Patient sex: F
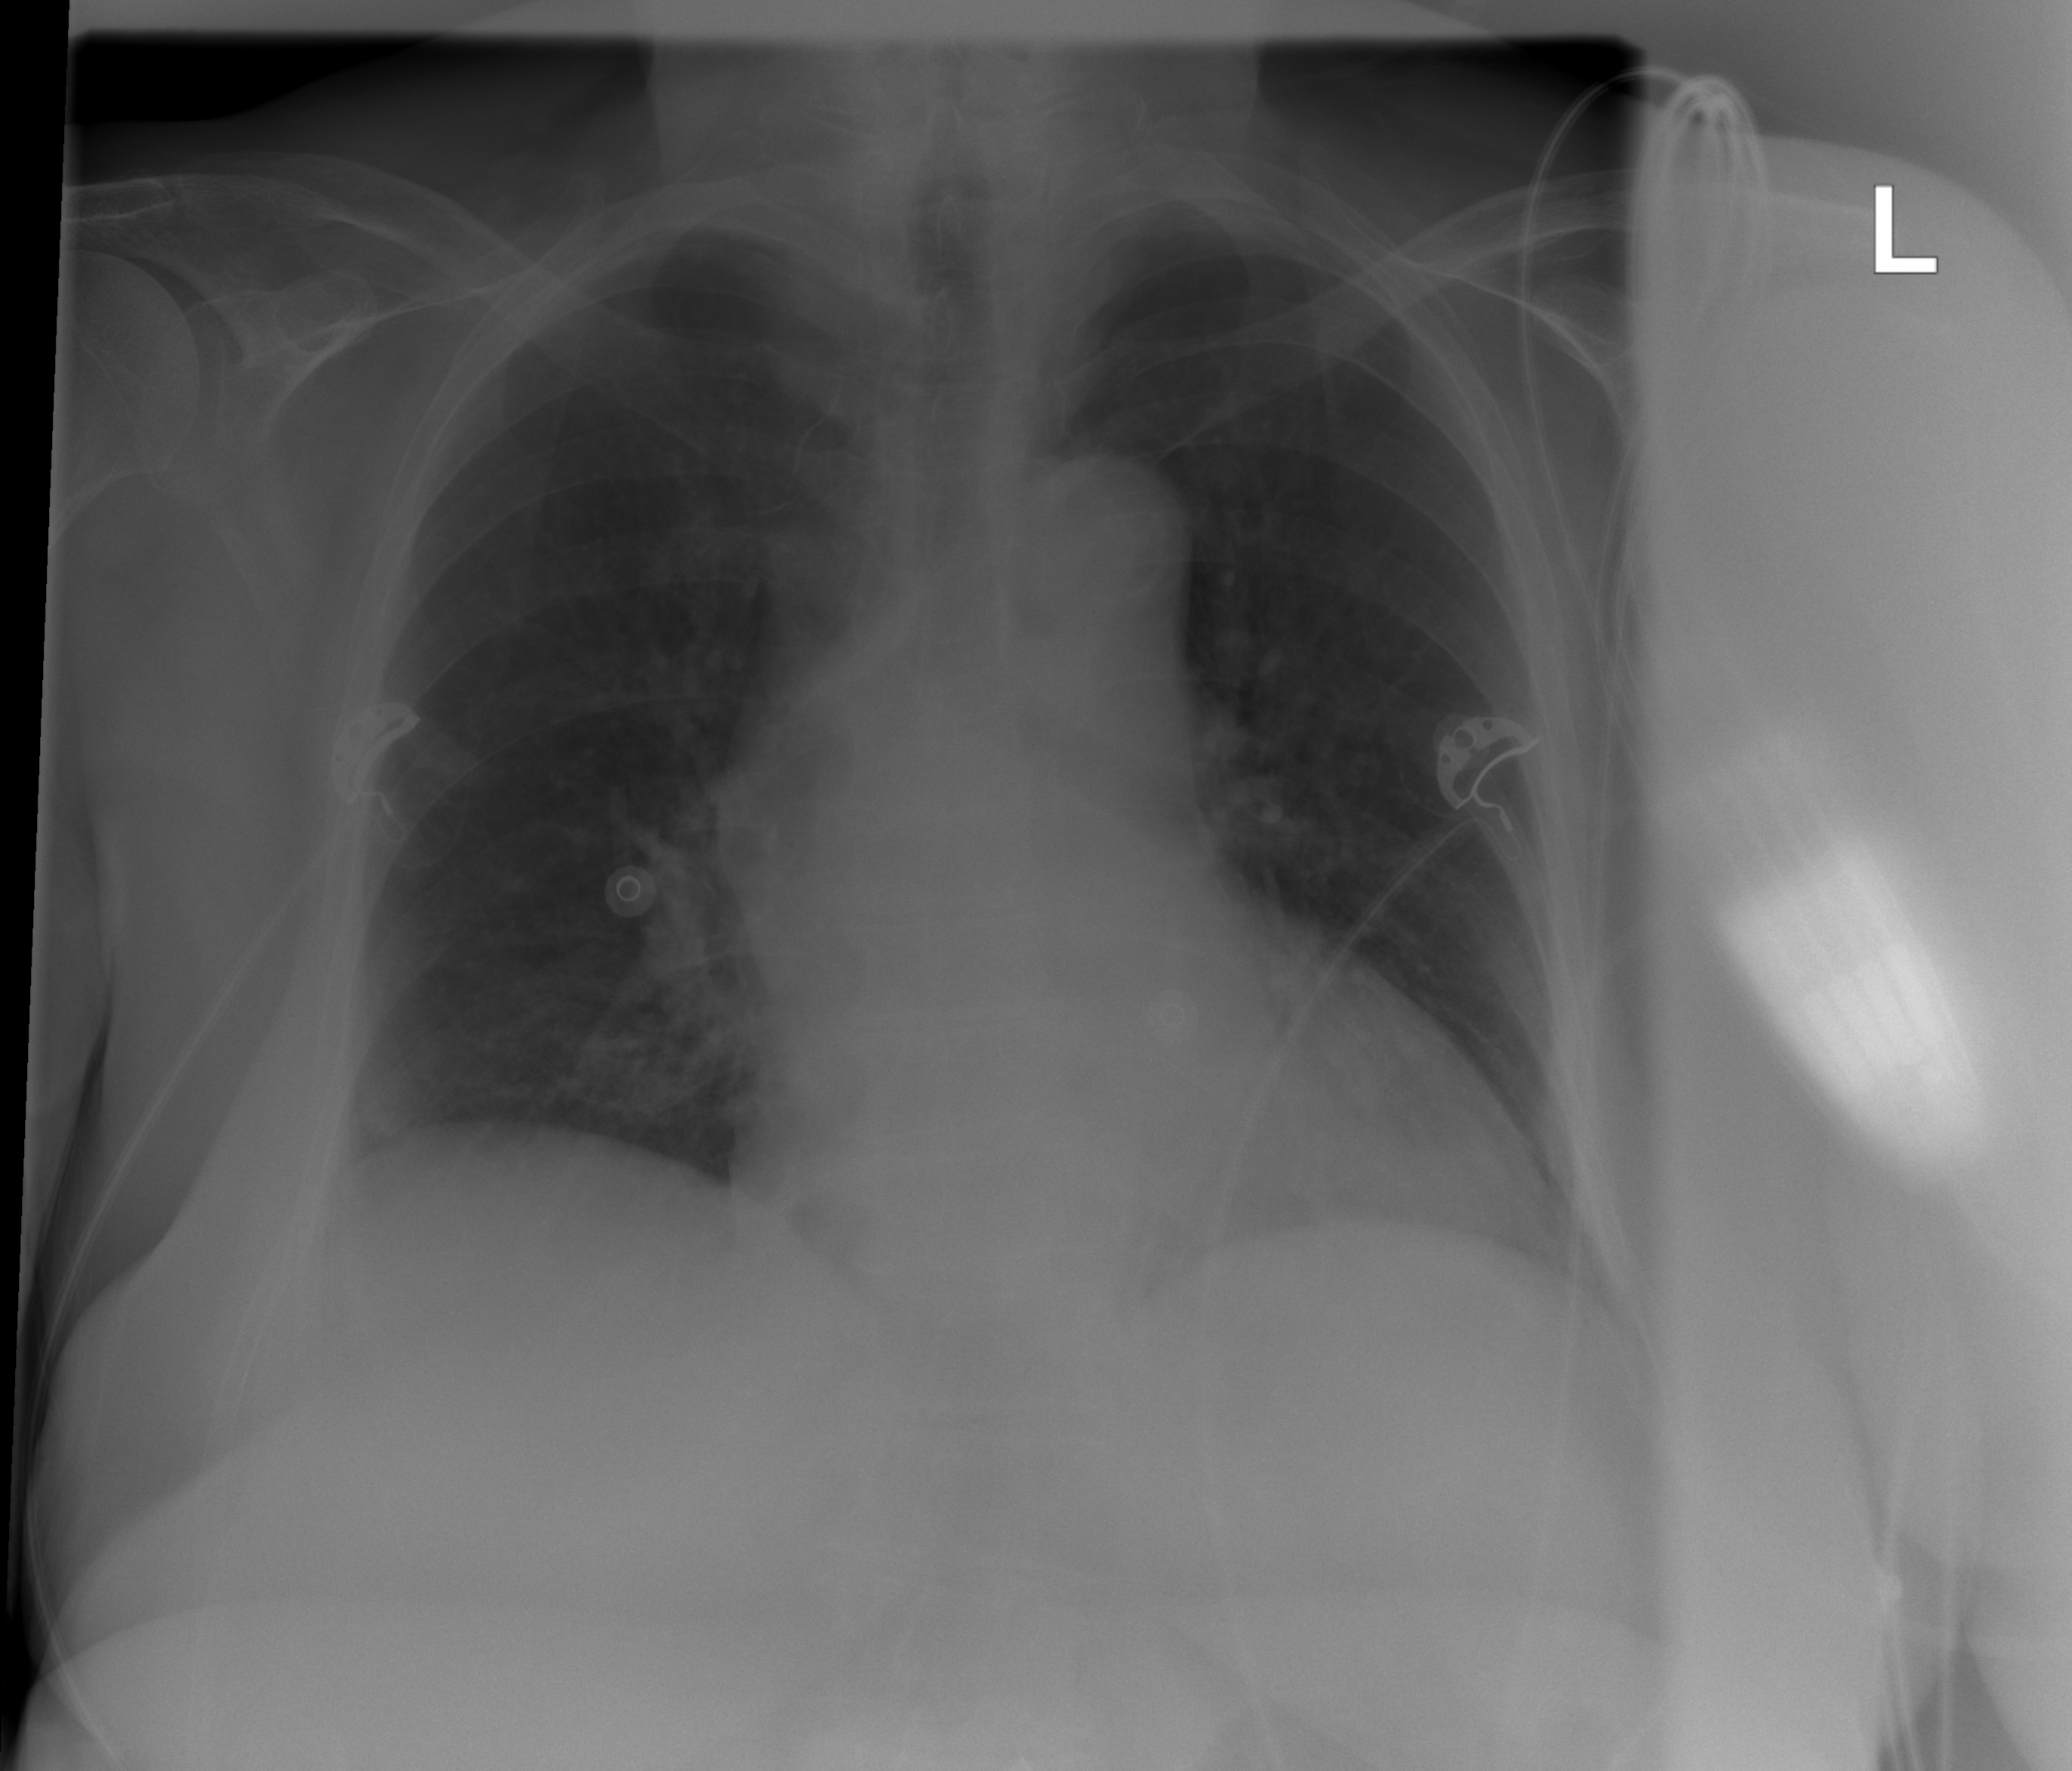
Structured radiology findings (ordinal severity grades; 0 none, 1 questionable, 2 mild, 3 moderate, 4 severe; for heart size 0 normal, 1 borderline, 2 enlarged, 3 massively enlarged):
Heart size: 2
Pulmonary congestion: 2
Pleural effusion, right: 0
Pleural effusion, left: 0
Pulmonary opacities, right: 0
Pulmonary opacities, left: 0
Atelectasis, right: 0
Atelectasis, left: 0